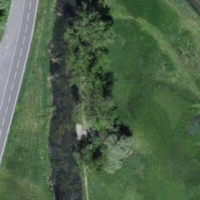
EUNIS habitat code: 23
Species observed at this site:
Phylloscopus trochilus
Corvus corone
Fulica atra
Anas platyrhynchos
Chloris chloris
Passer domesticus
Sylvia atricapilla
Passer montanus
Carduelis carduelis
Muscicapa striata
Turdus merula
Poecile palustris
Phylloscopus collybita
Ardea alba
Parus major
Dryocopus martius
Coccothraustes coccothraustes
Delichon urbicum